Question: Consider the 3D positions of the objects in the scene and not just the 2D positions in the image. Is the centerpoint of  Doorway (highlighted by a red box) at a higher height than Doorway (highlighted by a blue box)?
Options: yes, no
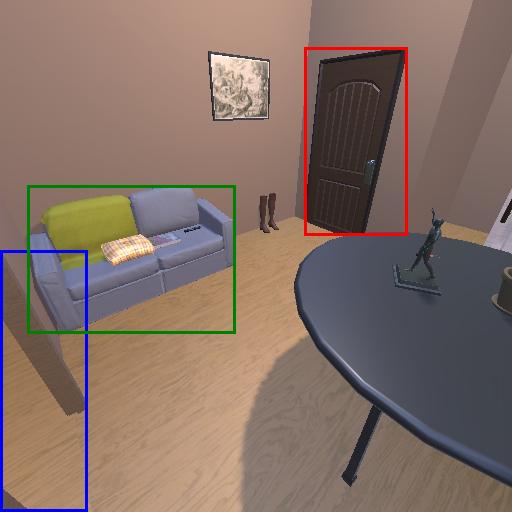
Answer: yes